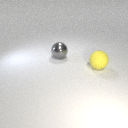
large gray metal sphere to the left of large yellow rubber sphere